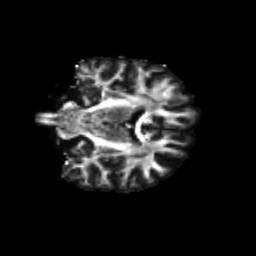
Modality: FA
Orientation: coronal
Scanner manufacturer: siemens
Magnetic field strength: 3 T
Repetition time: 4.16 s
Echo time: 0.0806 s